Question: Alright, I managed to create a linear gradient effect on the border. However, I would like the gradient to 'end earlier'. By that, I want the border to fade to white at around the first paragraph.
Below you can see the current sitation and code:

HTML:
'''
<article class="newsarticle">
<div class="newsarticletext">
<p class="newsarticletitle">SIZE announces project Nero</p>
<br /><br />
<p class="newsarticledesc">
<b>Sed ut perspiciatis unde omnis iste natus error</b>
<br /><br />
Duis aute irure dolor in reprehenderit in voluptate velit esse cillum dolore eu fugiat nulla pariatur. Excepteur sint occaecat cupidatat non proident, sunt in culpa qui officia deserunt mollit anim id est laborum.
<br /><br />
Voluptatem accusantium doloremque laudantium, totam rem aperiam, eaque ipsa quae ab illo inventore veritatis et quasi architecto beatae vitae dicta sunt explicabo. Nemo enim ipsam voluptatem quia voluptas sit aspernatur aut odit aut fugit, sed quia consequuntur magni dolores eos qui ratione voluptatem sequi nesciunt. Neque porro quisquam est, qui dolorem ipsum quia dolor sit amet, consectetur, adipisci velit, sed quia non numquam eius modi tempora incidunt ut labore et dolore magnam aliquam quaerat voluptatem.
<br /><br />
<b>At vero eos et accusamus et iusto</b>
<br /><br />
Ut ad minima veniam, quis nostrum exercitationem ullam corporis suscipit laboriosam, nisi ut aliquid ex ea commodi consequatur? Quis autem vel eum iure reprehenderit qui in ea voluptate velit esse quam nihil molestiae consequatur, vel illum qui dolorem eum fugiat quo voluptas. Temporibus autem quibusdam et aut officiis debitis.</p>
</div>
</article>
'''
CSS:
'''
.newsarticle {
position: relative;
border-top: 3px solid #e1e1e1;
border-bottom: none;}
.newsarticle:before, .newsarticle:after {
content: "";
position: absolute;
background-image: -webkit-gradient(linear, 0 0, 0 100%, from(#e1e1e1), to(#FFF));
background-image: -webkit-linear-gradient(#e1e1e1, #FFF);
background-image: -moz-linear-gradient(#e1e1e1, #FFF);
background-image: -o-linear-gradient(#e1e1e1, #FFF);
background-image: linear-gradient(#e1e1e1, #FFF);
top: -3px;
bottom: -3px;
width: 3px;}
.newsarticle:before {
left: -3px;}
.newsarticle:after {
right: -3px;}
'''
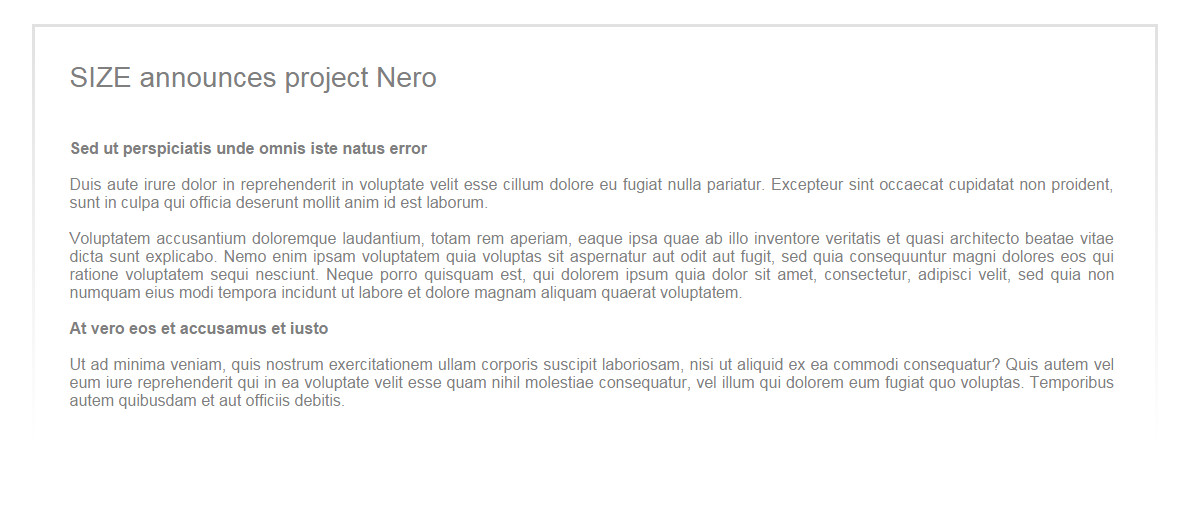
Answer: You can specify the starting points for the colors.
'''
.newsarticle {
position: relative;
border-top: 3px solid #e1e1e1;
border-bottom: none;
}
.newsarticle:before,
.newsarticle:after {
content: "";
position: absolute;
background-image: -webkit-gradient(linear, 0 0, 0 100%, from(#e1e1e1), to(#FFF));
background-image: -webkit-linear-gradient(#e1e1e1 0%, #FFF 60%);
background-image: -moz-linear-gradient(#e1e1e1 0%, #FFF 60%);
background-image: -o-linear-gradient(#e1e1e1 0%, #FFF 60%);
background-image: linear-gradient(#e1e1e1 0%, #FFF 60%);
top: -3px;
bottom: -3px;
width: 3px;
}
.newsarticle:before {
left: -3px;
}
.newsarticle:after {
right: -3px;
}
'''
'''
<article class="newsarticle">
<div class="newsarticletext">
<p class="newsarticletitle">SIZE announces project Nero</p>
<br />
<br />
<p class="newsarticledesc">
<b>Sed ut perspiciatis unde omnis iste natus error</b>
<br />
<br />Duis aute irure dolor in reprehenderit in voluptate velit esse cillum dolore eu fugiat nulla pariatur. Excepteur sint occaecat cupidatat non proident, sunt in culpa qui officia deserunt mollit anim id est laborum.
<br />
<br />Voluptatem accusantium doloremque laudantium, totam rem aperiam, eaque ipsa quae ab illo inventore veritatis et quasi architecto beatae vitae dicta sunt explicabo. Nemo enim ipsam voluptatem quia voluptas sit aspernatur aut odit aut fugit, sed quia
consequuntur magni dolores eos qui ratione voluptatem sequi nesciunt. Neque porro quisquam est, qui dolorem ipsum quia dolor sit amet, consectetur, adipisci velit, sed quia non numquam eius modi tempora incidunt ut labore et dolore magnam aliquam
quaerat voluptatem.
<br />
<br />
<b>At vero eos et accusamus et iusto</b>
<br />
<br />Ut ad minima veniam, quis nostrum exercitationem ullam corporis suscipit laboriosam, nisi ut aliquid ex ea commodi consequatur? Quis autem vel eum iure reprehenderit qui in ea voluptate velit esse quam nihil molestiae consequatur, vel illum qui
dolorem eum fugiat quo voluptas. Temporibus autem quibusdam et aut officiis debitis.</p>
</div>
</article>
'''